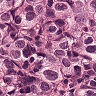
Metastatic tissue present: yes